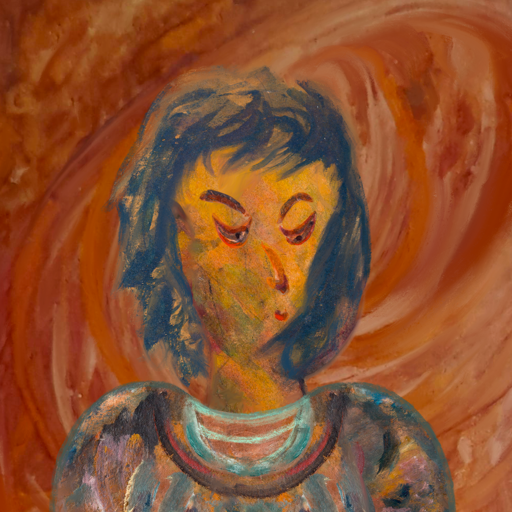
Background: Pious_Lady, Head And Neck Side: Gypsy_Mother, Face Side: Hypocrite, Bust: Boggyland, Hair Side: In_The_Sun, Head Accessory: Blank, Second Necklace: Blank, Necklace: Blank, Baby: Blank